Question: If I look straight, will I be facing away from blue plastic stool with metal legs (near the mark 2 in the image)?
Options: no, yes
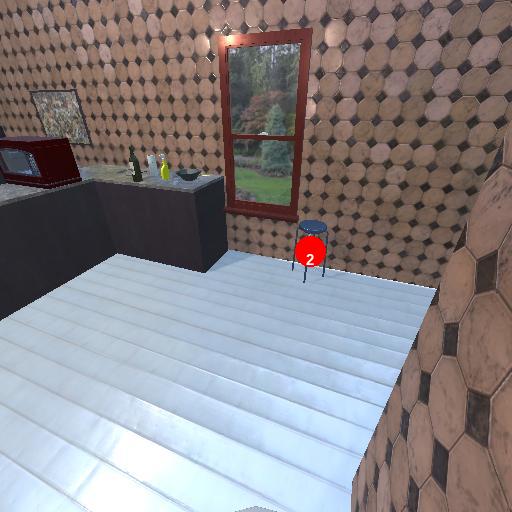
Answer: no